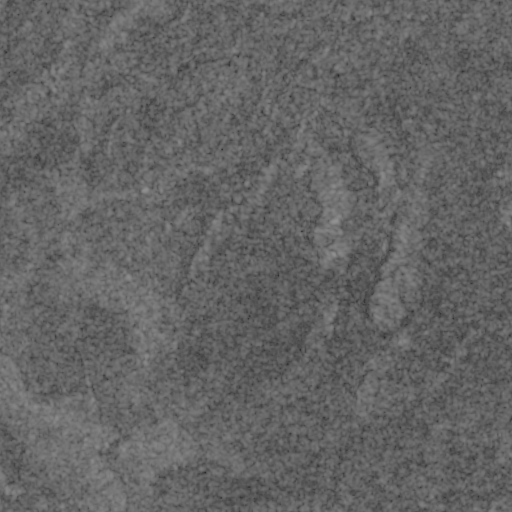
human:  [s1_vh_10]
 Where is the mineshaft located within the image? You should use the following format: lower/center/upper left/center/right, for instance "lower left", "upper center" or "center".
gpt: The mineshaft is located in the upper center of the image.
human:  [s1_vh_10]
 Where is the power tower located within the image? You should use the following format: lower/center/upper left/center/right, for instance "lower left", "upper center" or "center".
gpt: The power tower is located in the lower left of the image.
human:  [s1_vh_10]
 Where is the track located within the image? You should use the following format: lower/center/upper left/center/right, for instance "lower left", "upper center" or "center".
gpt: There is no track in the image.

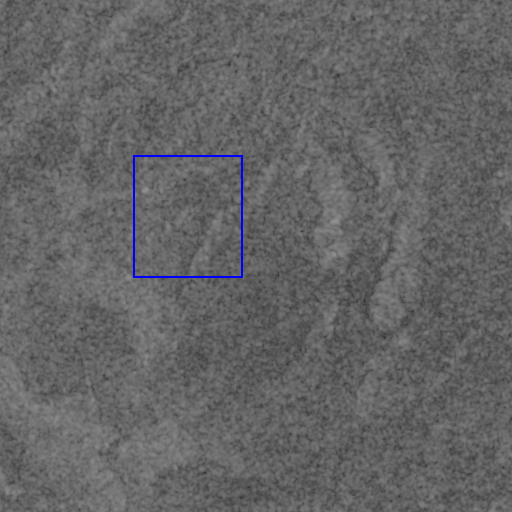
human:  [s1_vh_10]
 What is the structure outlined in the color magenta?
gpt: There is no magenta outline.
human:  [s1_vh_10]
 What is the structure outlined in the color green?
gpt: There is no structure outlined in green.